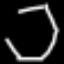
Label: octagon